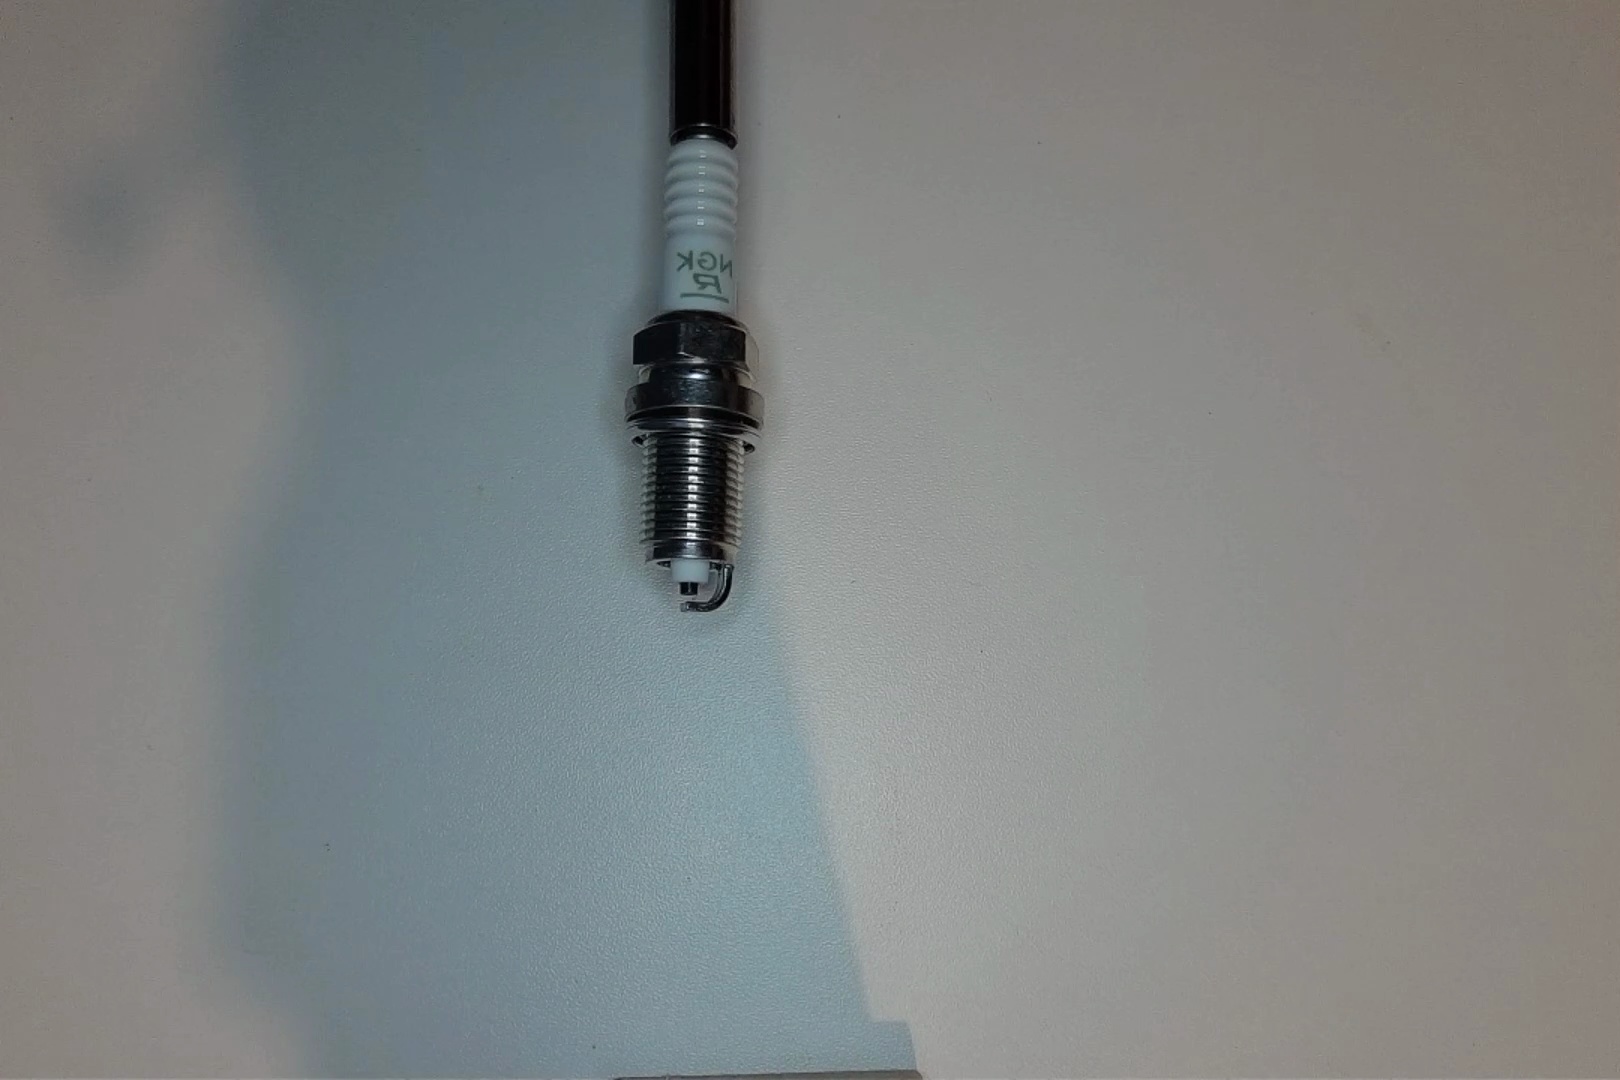
Label: normal